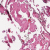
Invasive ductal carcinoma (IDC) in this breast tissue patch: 0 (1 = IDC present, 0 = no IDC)